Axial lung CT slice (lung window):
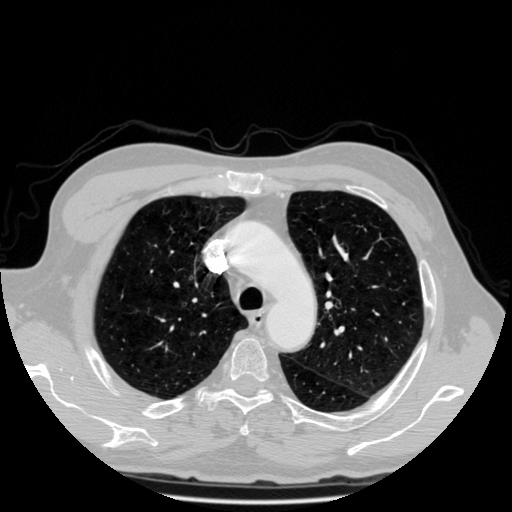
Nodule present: no